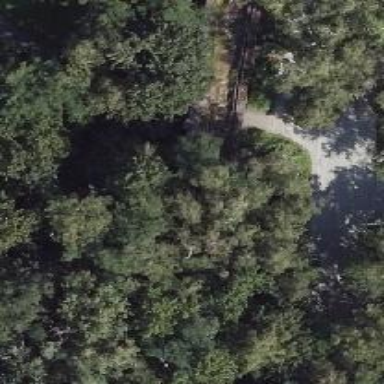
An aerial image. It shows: Disused railway bridge.